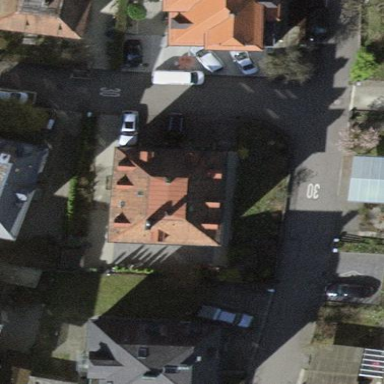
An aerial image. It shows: Hipped roof on apartment building.